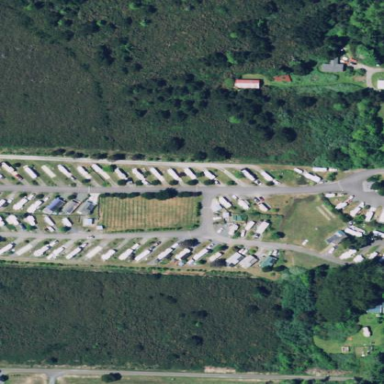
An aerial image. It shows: Caravan site for tourism.